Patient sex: M
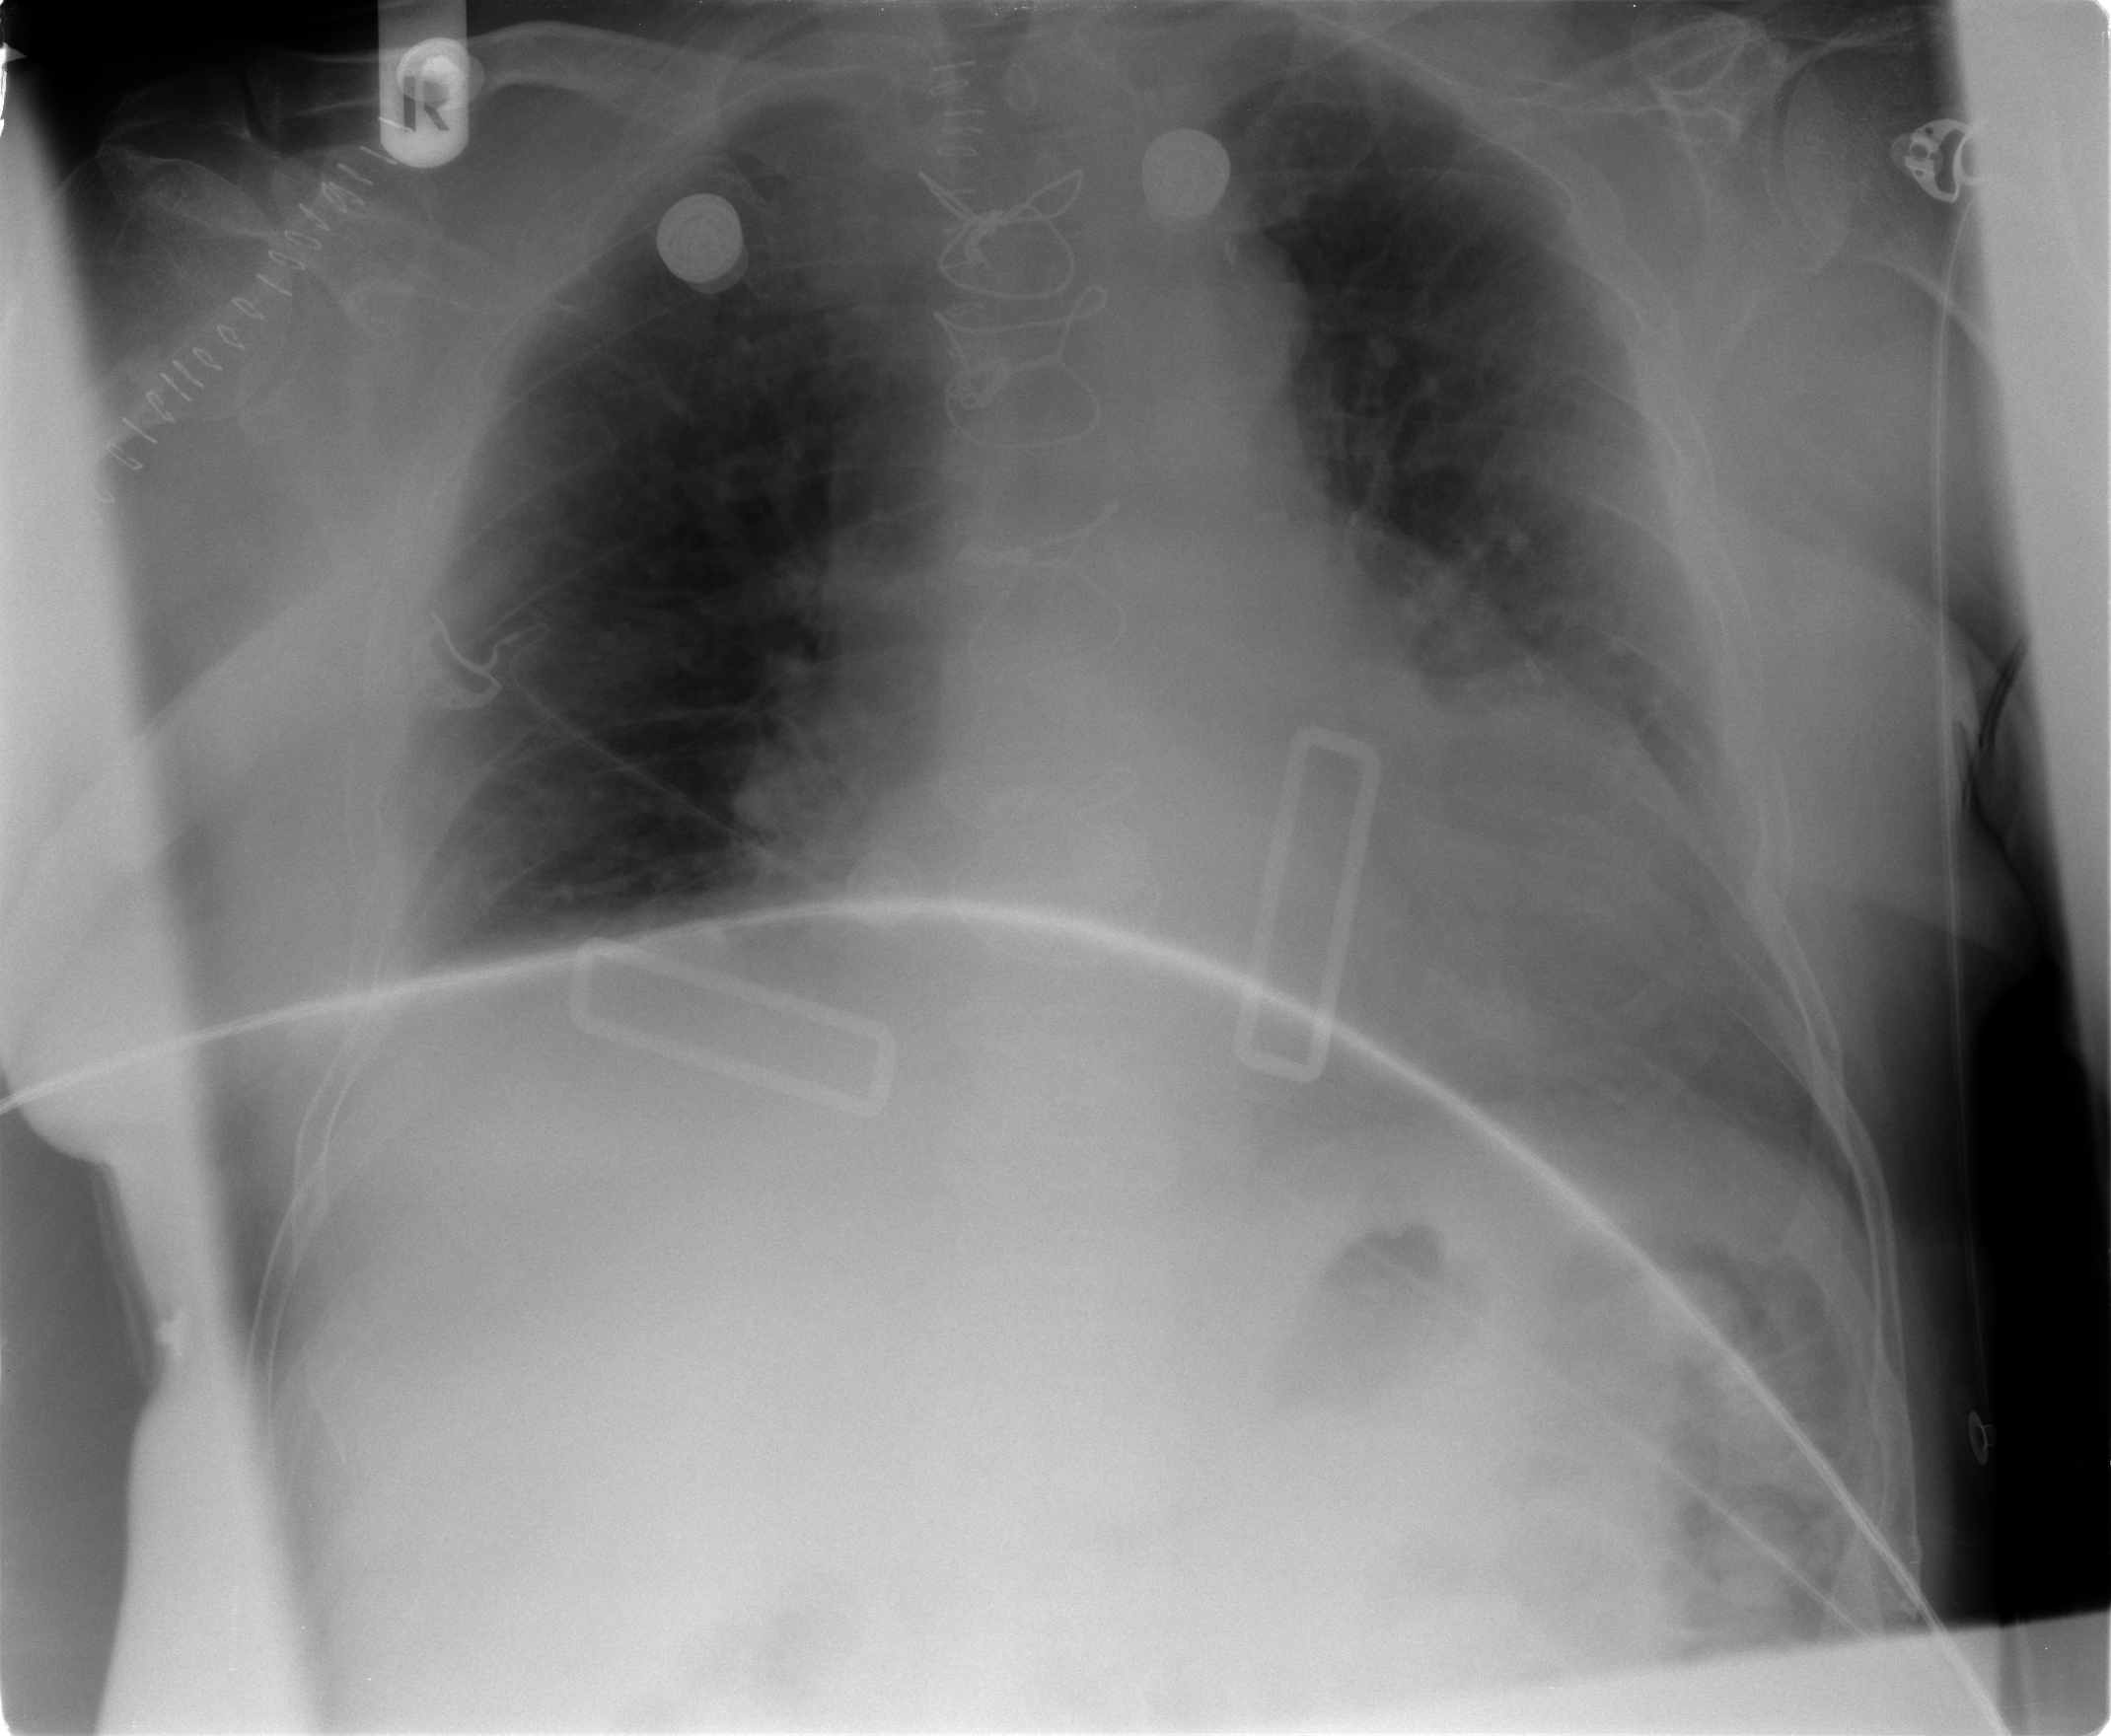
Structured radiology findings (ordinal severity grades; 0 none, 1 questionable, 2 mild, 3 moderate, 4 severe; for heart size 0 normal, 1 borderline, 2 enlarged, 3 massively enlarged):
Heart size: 2
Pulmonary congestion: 2
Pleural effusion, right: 2
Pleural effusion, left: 0
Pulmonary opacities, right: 0
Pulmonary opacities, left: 0
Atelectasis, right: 2
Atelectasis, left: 2